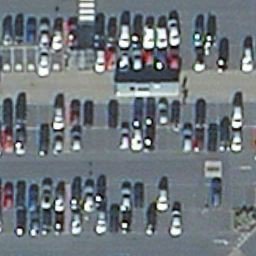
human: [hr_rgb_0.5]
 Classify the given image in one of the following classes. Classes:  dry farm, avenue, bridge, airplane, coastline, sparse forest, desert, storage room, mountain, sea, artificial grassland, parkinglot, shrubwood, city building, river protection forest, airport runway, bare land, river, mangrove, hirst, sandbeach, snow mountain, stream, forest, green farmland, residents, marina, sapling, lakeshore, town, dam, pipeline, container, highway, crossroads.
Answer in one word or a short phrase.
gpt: parkinglot